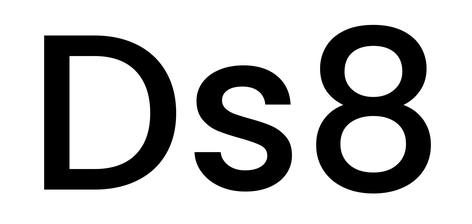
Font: Poppins-Medium